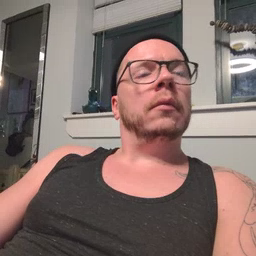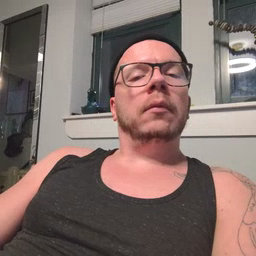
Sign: hide